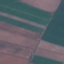
Land use / land cover: AnnualCrop